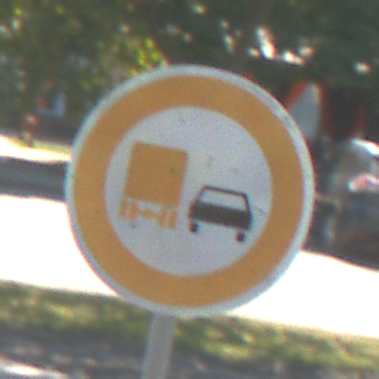
Verkehrszeichen: UeberholverbotKraftfahrzeuge
Umgebung: Outdoor, Urban
Tageszeit: Midday
Wetter: Clear
Licht: Natural
Jahreszeit: NotSpecified
Kontrast: HighContrast